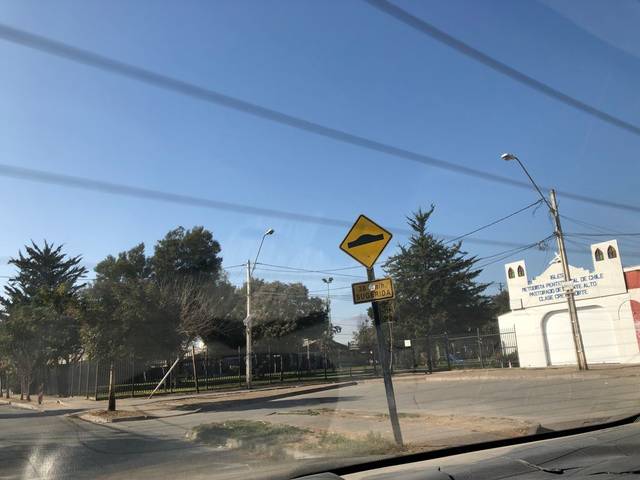
Region: Chile
Coordinates: -33.574, -70.608